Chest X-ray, PA view. Patient: 39 years old, sex F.
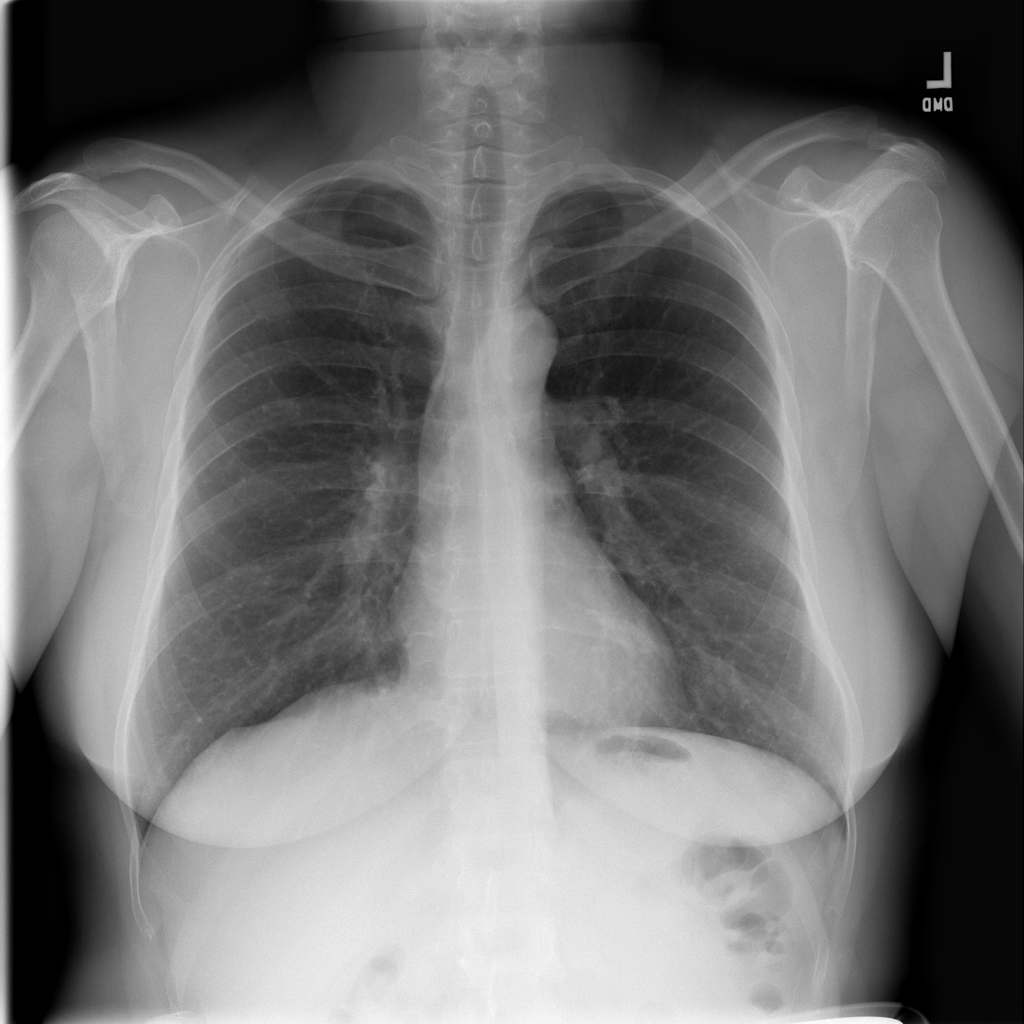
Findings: Atelectasis, Pneumonia